A spectrogram of one vibration snapshot from a rotating bearing is shown (time on one axis, frequency on the other). What is the most likely bearing condition (normal, inner_race, outer_race, ball)?
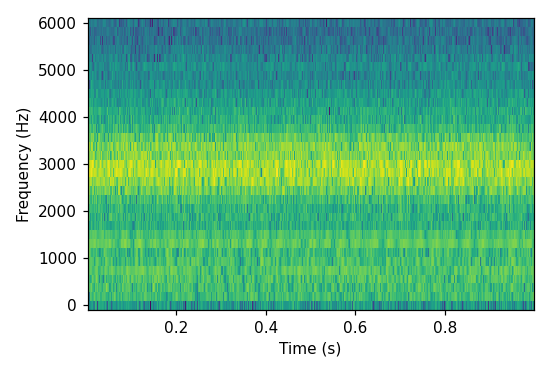
Answer: outer_race